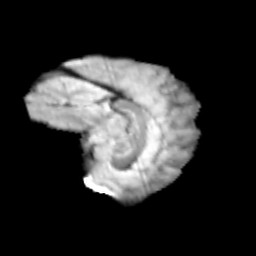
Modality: T2w
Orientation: sagittal
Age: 12
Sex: female
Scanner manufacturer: siemens
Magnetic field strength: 3 T
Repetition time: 3.8 s
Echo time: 0.07 s